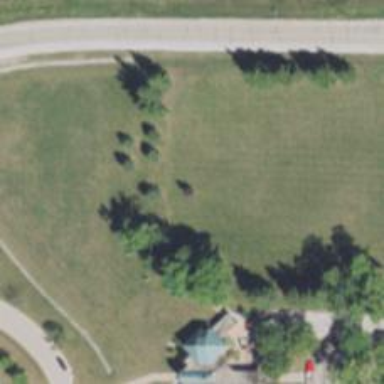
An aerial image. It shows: Memorial site with historic significance.